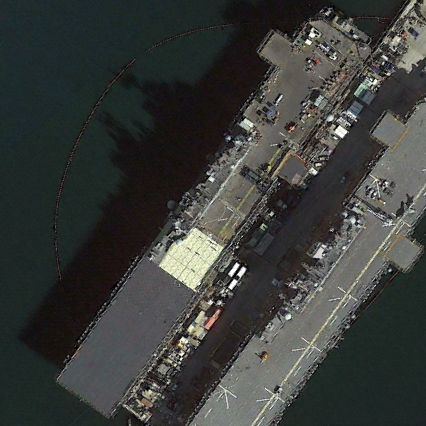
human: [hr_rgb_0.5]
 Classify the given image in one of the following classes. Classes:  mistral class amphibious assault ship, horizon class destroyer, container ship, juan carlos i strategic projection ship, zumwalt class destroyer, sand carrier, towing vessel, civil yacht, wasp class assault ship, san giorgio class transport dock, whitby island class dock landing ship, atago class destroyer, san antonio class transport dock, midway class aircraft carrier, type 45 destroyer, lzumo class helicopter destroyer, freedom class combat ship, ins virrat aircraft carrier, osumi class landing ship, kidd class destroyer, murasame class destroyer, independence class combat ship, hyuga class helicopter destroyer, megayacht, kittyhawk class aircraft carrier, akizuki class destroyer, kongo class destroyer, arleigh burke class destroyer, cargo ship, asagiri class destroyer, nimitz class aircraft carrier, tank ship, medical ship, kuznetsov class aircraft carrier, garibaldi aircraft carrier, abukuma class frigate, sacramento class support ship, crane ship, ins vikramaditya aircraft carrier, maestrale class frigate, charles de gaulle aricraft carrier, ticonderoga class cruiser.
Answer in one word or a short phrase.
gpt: Wasp class assault ship